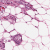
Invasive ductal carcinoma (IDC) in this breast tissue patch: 1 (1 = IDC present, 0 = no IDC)